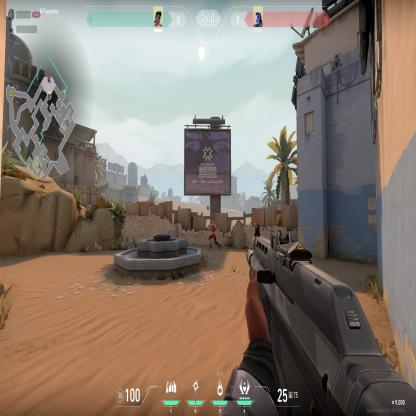
Label: enemy